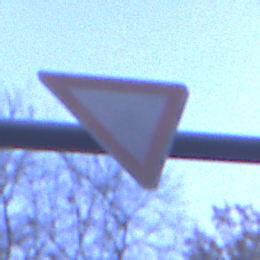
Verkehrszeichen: VorfahrtGewaehren
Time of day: Night
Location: Outdoor (Suburban)
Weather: PartlyCloudy
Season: NotSpecified
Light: Artificial